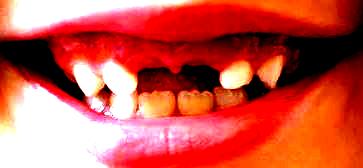
Condition: hypodontia